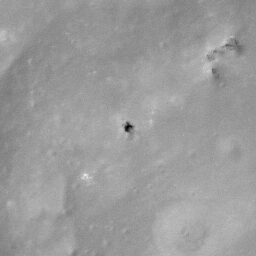
Pit: Sharonov 1b
Host crater: Sharonov
Host type: impact_melt
Lunar coordinates: latitude 12.576, longitude 173.402